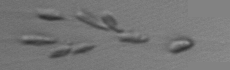
Label: Dinobryon